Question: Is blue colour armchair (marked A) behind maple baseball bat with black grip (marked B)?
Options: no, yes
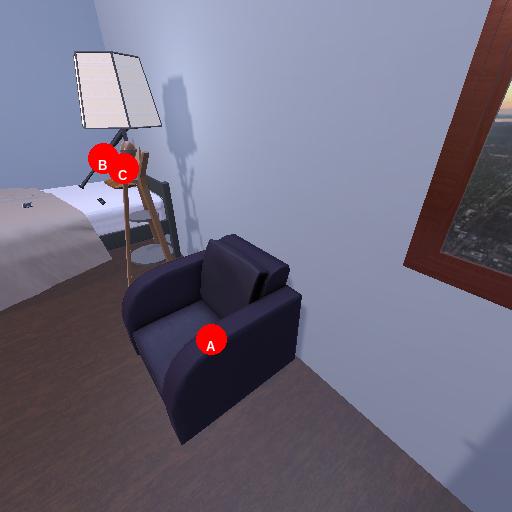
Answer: no